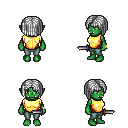
a pixel art fantasy rpg character, female body template, orc, green skin, gold chest armor, teal pants, white pageboy hairstyle, bracelets, dagger, four views (front, back, left, right), 2x2 character sprite sheet, small pixel art, hard edges, no anti-aliasing